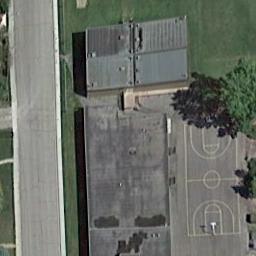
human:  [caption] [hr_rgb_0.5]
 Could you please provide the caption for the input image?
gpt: There is a vacant lot next to the basketball court .

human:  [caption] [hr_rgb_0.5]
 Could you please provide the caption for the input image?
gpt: There is a basketball court on the open place with a road pass by .

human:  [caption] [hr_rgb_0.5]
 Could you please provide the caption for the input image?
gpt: Beside the building is a basketball court with trees and grass and a vertical path .

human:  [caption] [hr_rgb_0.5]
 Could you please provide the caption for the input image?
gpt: A basketball court on the vacant lot while some buildings and a road beside .

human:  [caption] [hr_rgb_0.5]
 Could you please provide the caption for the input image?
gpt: A vacant lot is beside the basketball court .